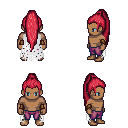
a pixel art fantasy rpg character, male body template, human, dark skin, white tattered cape, magenta pants, ruby red extra-long topknot hairstyle, cloth bracers, four views (front, back, left, right), 2x2 character sprite sheet, small pixel art, hard edges, no anti-aliasing